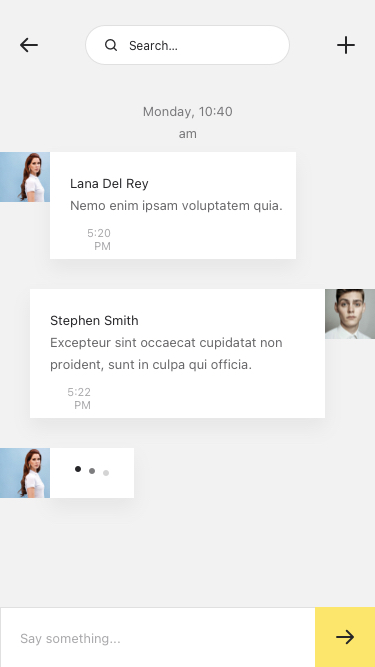
Text in this UI design:
Nemo enim ipsam voluptatem quia.
Lana Del Rey
5:20 PM
Excepteur sint occaecat cupidatat non proident, sunt in culpa qui officia.
Stephen Smith
5:22 PM
Monday, 10:40 am